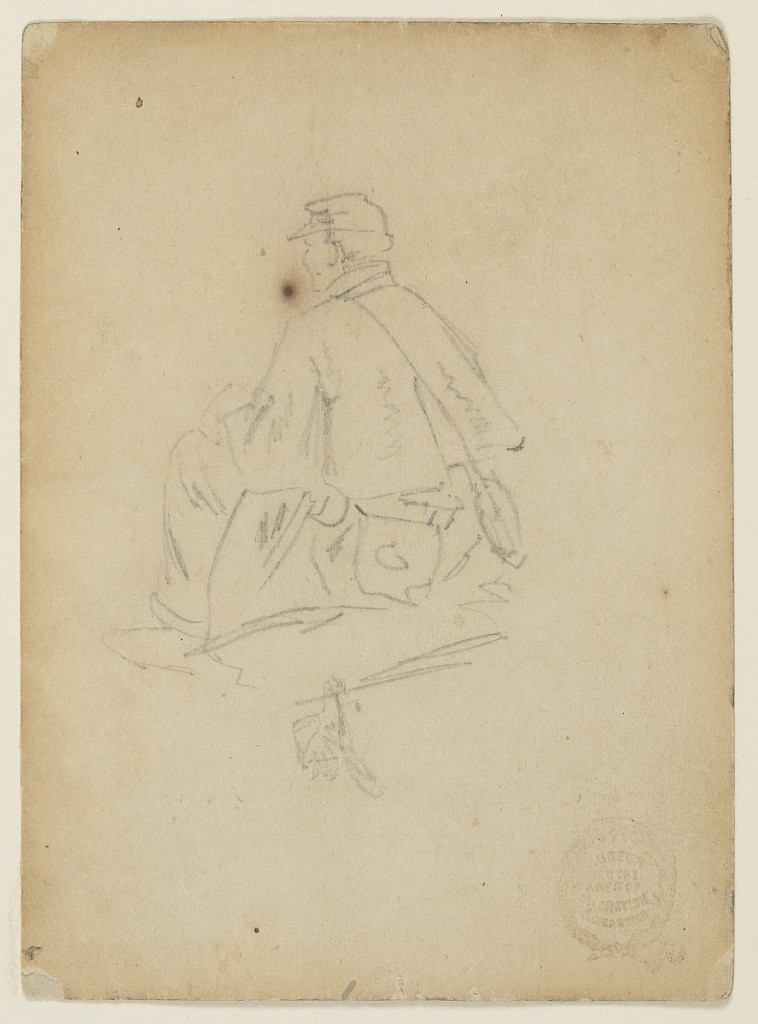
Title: Seated Soldier
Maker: Winslow Homer, American, 1836–1910
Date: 1862
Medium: Graphite on paper
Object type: Drawing
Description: Vertical view of a soldier seated, seen from the rear.